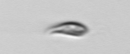
Label: Cryptophyta